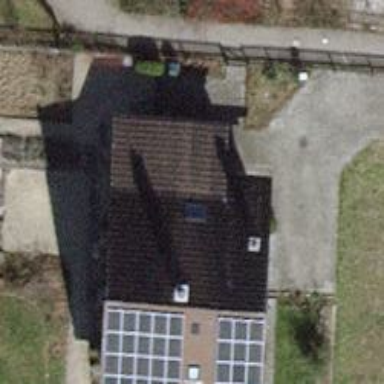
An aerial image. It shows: Building with tile roof.